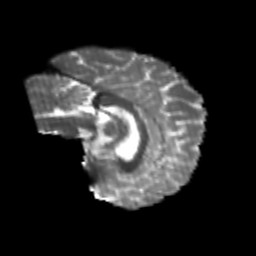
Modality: T2w
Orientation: sagittal
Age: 22
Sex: female
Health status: healthy
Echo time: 0.074 s